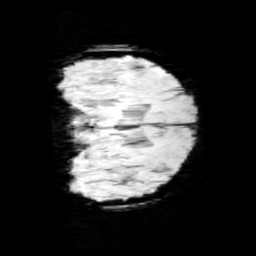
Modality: minIP
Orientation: coronal
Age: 11
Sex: male
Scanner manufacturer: siemens
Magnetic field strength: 3 T
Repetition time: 0.027 s
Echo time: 0.02 s